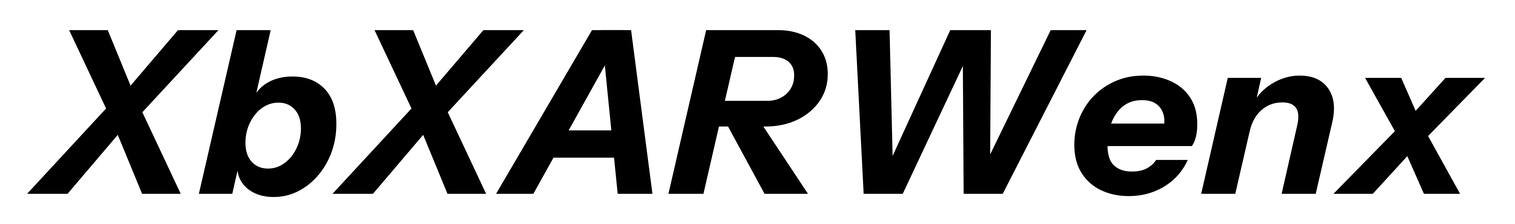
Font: InstrumentSans-Italic_Bold_Italic